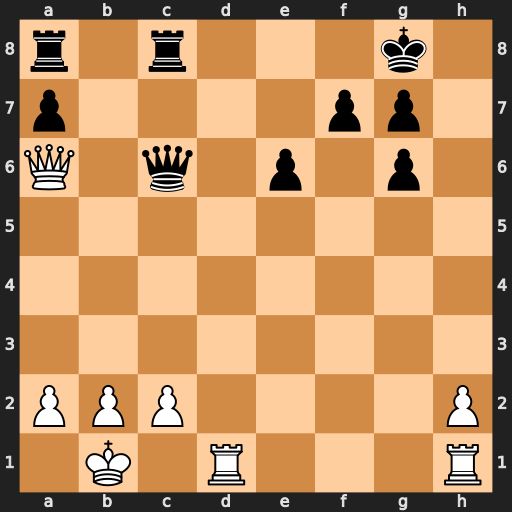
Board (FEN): r1r3k1/p4pp1/Q1q1p1p1/8/8/8/PPP4P/1K1R3R
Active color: w
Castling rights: -
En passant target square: -
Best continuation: Rd8+ Rxd8 Qxc6